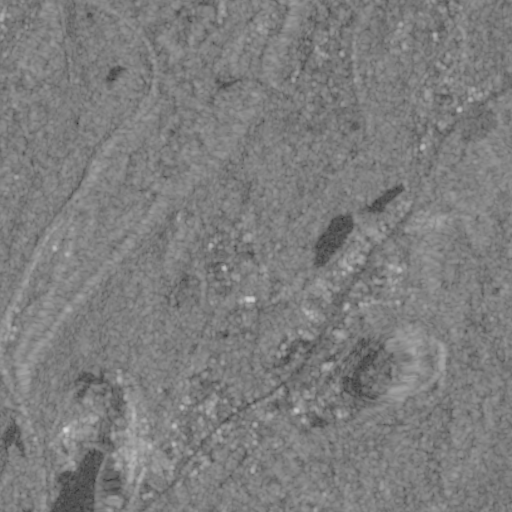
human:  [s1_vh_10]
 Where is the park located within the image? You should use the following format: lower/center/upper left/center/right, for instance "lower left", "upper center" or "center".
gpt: The park is located in the upper right of the image.
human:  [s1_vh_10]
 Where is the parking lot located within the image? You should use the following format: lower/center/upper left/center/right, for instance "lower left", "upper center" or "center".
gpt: The parking lot is located in the upper right of the image.
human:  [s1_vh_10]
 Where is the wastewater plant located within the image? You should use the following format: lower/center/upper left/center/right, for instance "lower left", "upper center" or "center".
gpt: The wastewater plant is located in the lower left of the image.
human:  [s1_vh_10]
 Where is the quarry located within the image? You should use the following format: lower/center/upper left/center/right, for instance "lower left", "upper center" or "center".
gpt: There is no quarry in the image.

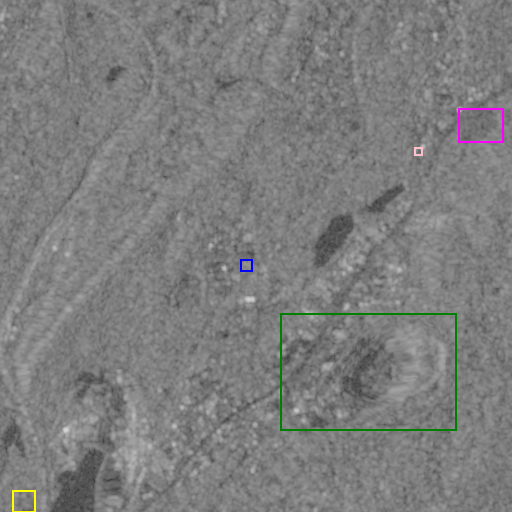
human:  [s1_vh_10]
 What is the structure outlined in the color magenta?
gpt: The structure outlined in magenta is a park.
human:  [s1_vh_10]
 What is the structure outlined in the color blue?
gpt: The structure outlined in blue is a power substation.
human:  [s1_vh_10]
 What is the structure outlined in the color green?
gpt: The structure outlined in green is a quarry.
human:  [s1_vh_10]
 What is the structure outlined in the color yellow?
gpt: The structure outlined in yellow is a wastewater plant.
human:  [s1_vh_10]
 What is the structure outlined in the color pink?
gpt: The structure outlined in pink is a building.
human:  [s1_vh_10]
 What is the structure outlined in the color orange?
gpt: There is no orange outline.